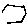
Label: hexagon